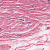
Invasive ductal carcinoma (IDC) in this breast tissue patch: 1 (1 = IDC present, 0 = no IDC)